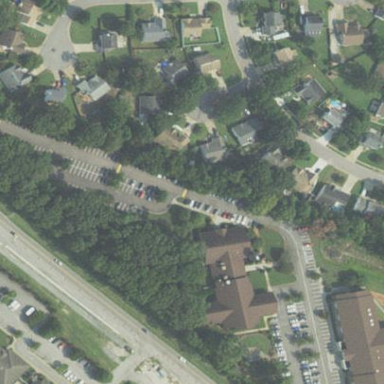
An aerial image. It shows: Parking area.